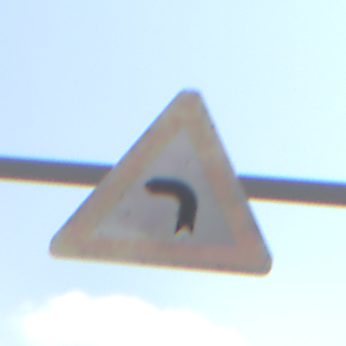
Verkehrszeichen: KurveLinks
Umgebung: Outdoor, Nature
Tageszeit: MorningAfternoon
Wetter: PartlyCloudy
Licht: Natural
Jahreszeit: NotSpecified
Kontrast: HighContrast